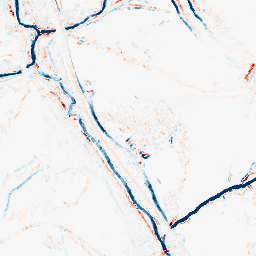
Category: morphological
Decomposition family: morphological_diamond
Decomposition parameters: operation: average
radius: 3
Upsampling method: regularized
Upsampling parameters: scale: 4
lambda_reg: 0.001
Upsampling scale: 4